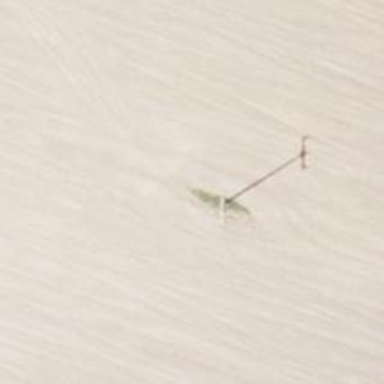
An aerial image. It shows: Power pole.